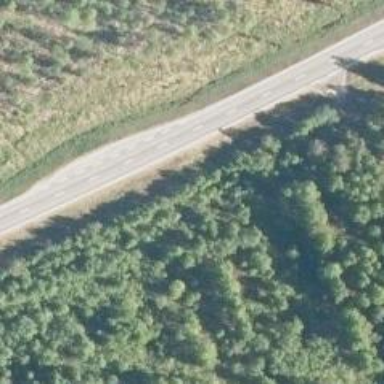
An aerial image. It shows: Asphalt road classified as trunk highway.